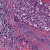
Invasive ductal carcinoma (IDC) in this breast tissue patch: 0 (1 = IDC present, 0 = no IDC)